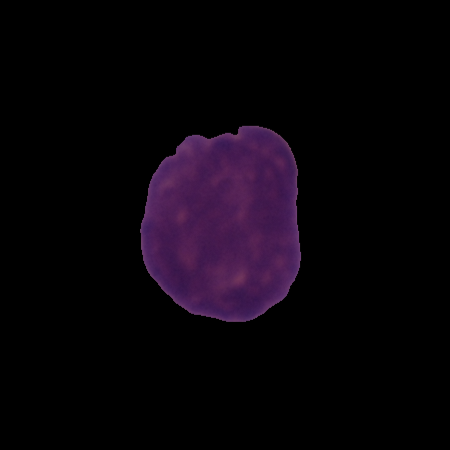
Label: healthy